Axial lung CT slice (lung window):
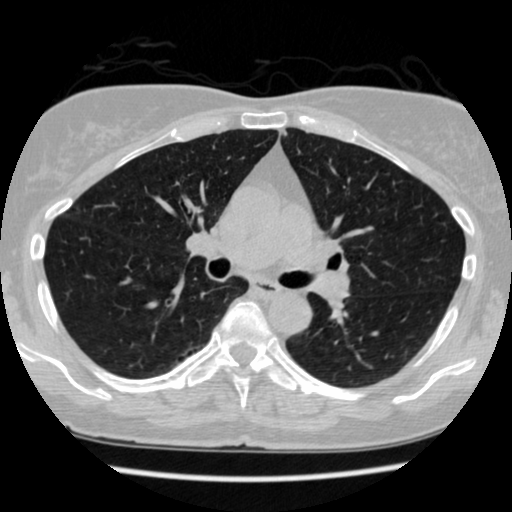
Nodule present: yes
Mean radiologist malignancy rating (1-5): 2